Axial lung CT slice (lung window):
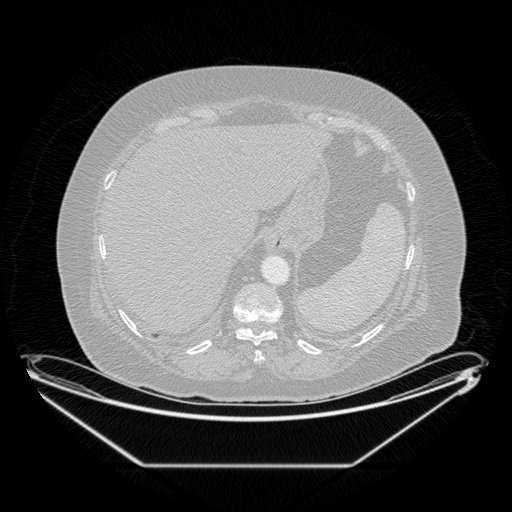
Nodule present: no